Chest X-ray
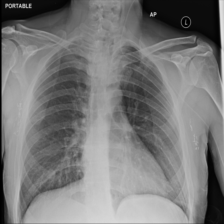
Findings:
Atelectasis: negative
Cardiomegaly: negative
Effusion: negative
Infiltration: negative
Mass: negative
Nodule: negative
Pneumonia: negative
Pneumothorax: negative
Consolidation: negative
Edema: negative
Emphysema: negative
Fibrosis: negative
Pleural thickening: negative
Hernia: negative